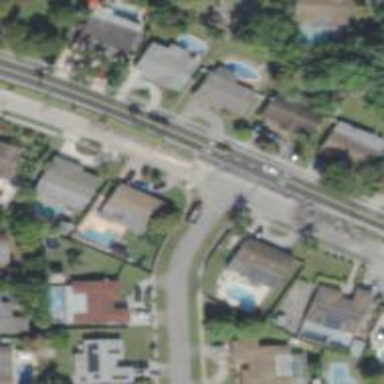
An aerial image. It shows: Asphalt road in residential area.